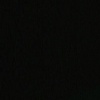
Label: space